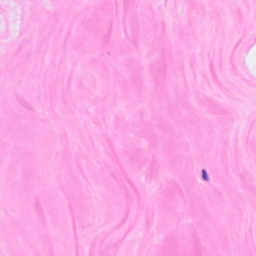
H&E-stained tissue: Breast